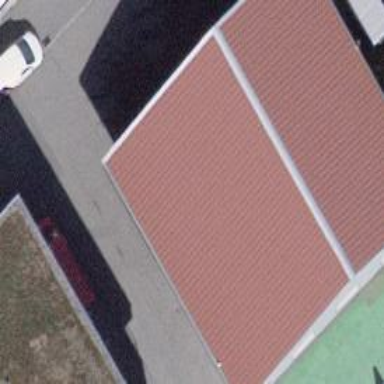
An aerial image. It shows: Car wash facility.